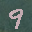
Label: 9